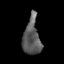
Tissue: lung
Cell type: Myeloid cells
Senescence score: 0.1563
Nuclear area (px): 624
Mean DAPI intensity: 90.936